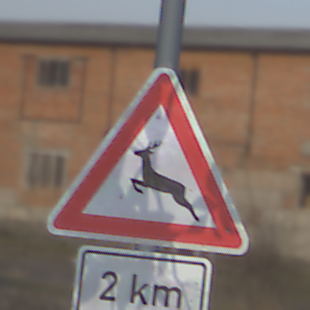
Verkehrszeichen: WildwechselRechts
Zusatzzeichen unten: Entfernungsangaben2
Umgebung: Outdoor, Suburban
Tageszeit: SunriseSunset
Wetter: PartlyCloudy
Licht: Natural
Jahreszeit: Winter
Kontrast: MediumContrast